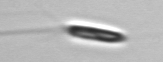
Label: Chrysochromulina